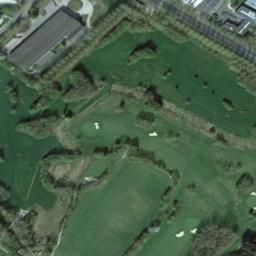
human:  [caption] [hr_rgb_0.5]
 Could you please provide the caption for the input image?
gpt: There are many buildings beside the golf course .

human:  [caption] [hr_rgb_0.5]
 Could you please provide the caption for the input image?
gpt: The golf course has some fairways, Barrier trees and sandpits and some houses are next to the golf course .

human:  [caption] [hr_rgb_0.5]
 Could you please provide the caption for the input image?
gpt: There are three bunkers and a winding road in this area .

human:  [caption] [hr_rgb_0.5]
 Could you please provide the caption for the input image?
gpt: There are many bunkers and paths on a large green lawn on the golf course, Many lined trees and many buildings .

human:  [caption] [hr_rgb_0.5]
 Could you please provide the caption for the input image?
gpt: There are many green trees on the golf course beside some buildings .